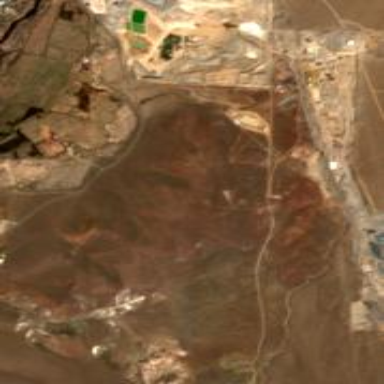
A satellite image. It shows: Quarry area.